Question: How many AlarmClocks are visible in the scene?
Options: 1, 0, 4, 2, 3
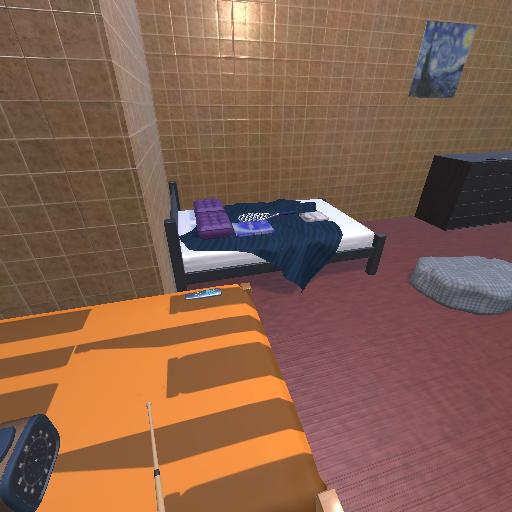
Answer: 1